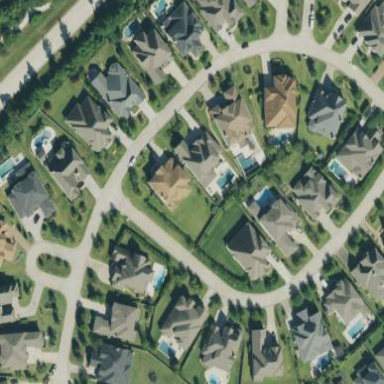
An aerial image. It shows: Residential neighbourhood.